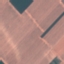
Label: AnnualCrop